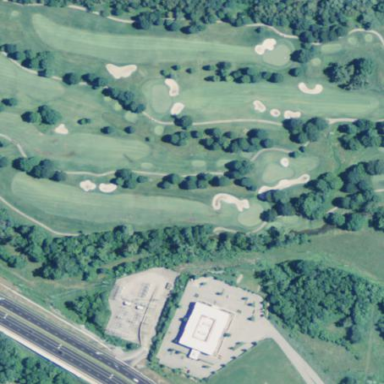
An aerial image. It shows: Picturesque scene of golf course with lateral water hazard.